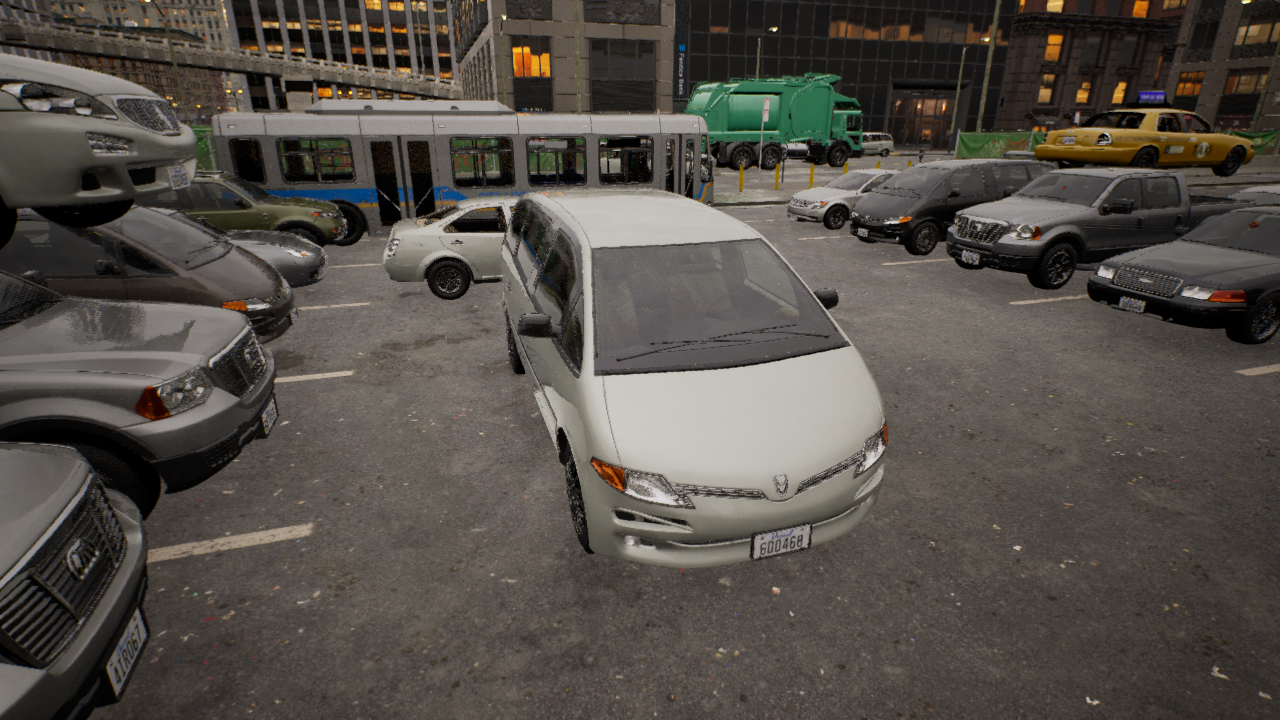
Venue: arterial
Lighting: golden hour
Vehicle rig: minivan